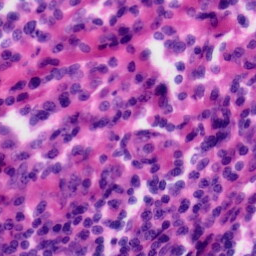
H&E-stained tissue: Tonsil